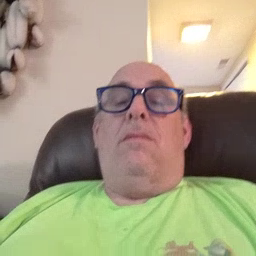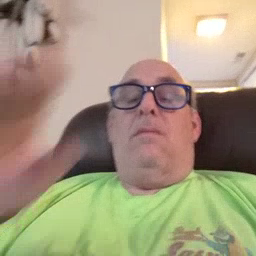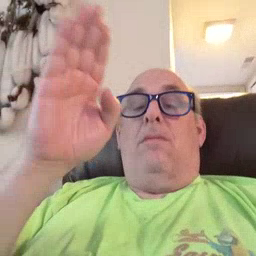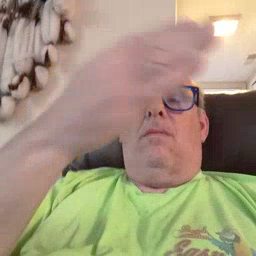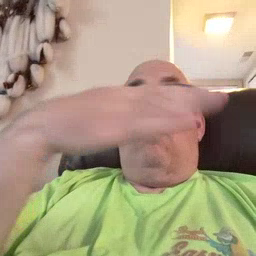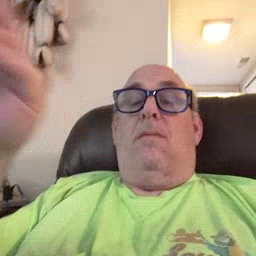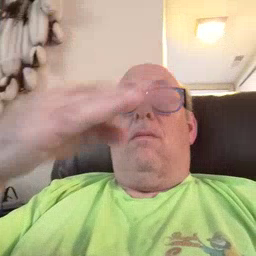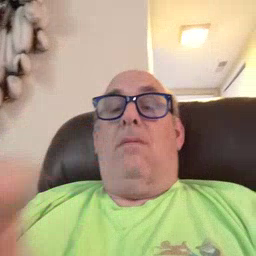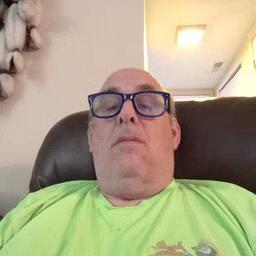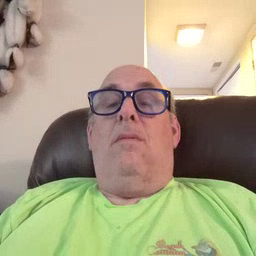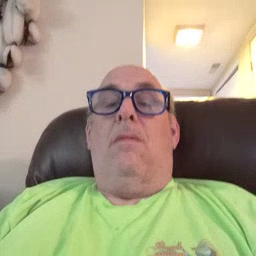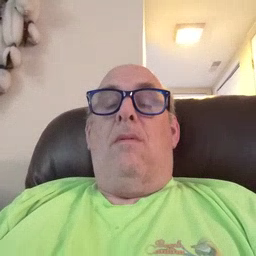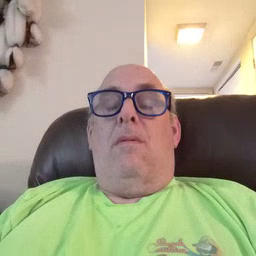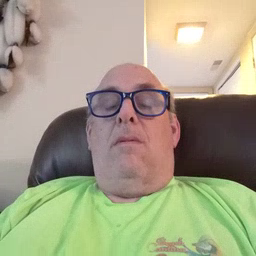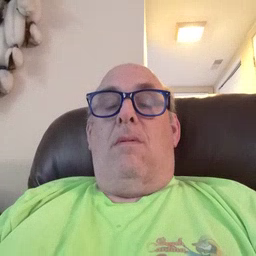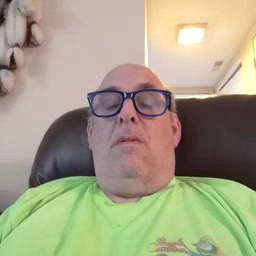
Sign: flag